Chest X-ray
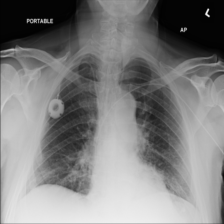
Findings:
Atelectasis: negative
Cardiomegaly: negative
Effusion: negative
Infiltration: positive
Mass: negative
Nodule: negative
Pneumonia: negative
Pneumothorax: negative
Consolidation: negative
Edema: negative
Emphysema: negative
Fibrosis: negative
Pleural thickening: negative
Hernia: negative